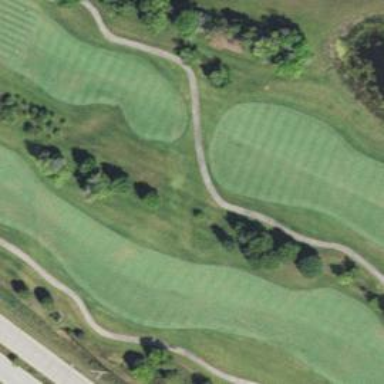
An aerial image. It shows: Golf fairway surrounded by grass.